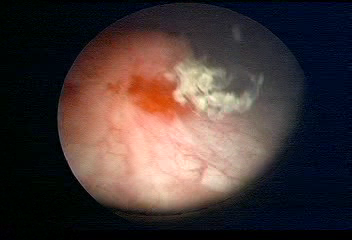
Modality: WLC
Class: Malignant
Subclass: HighGradePapillary
Lesion: L1
Stage: T1
Morphology: Papillary
Bladder cancer association: Yes
Annotated structures: Tumor